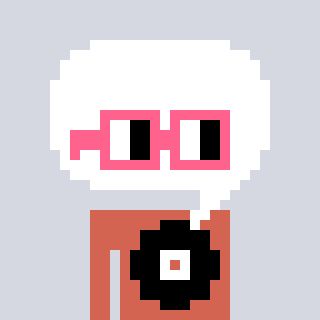
a pixel art character with square pink glasses, a speech bubble-shaped head and a peachy-colored body on a cool background